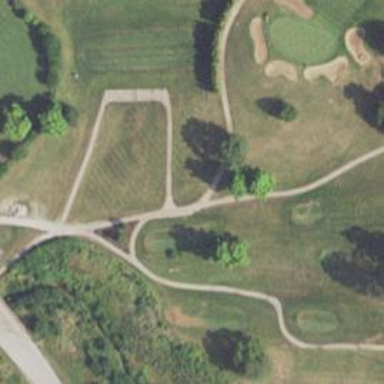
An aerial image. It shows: Path for both road and golf.